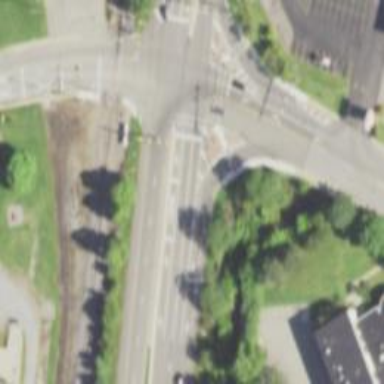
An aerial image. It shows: Trunk link road with asphalt surface.